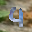
Label: 4